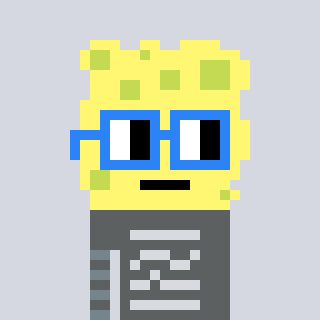
a pixel art character with square blue glasses, a sponge-shaped head and a red-colored body on a cool background